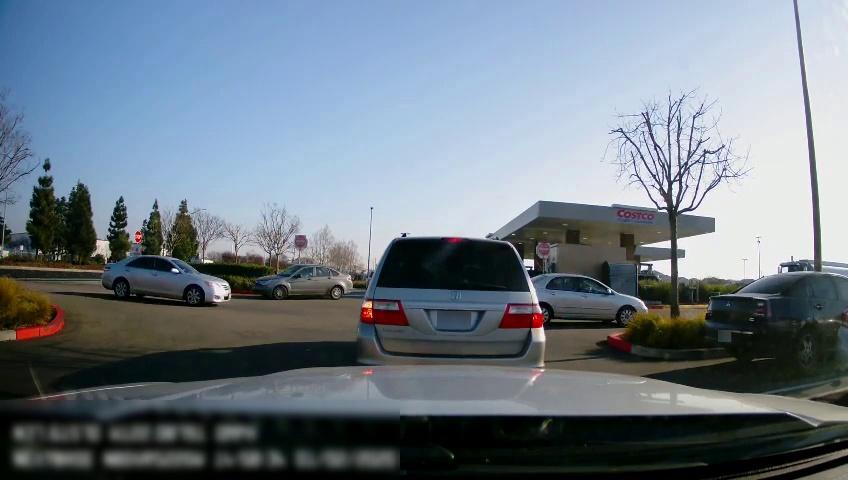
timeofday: Day
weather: Sunny
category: Drivable Space
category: Drivable Space
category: Vehicles | Truck
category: Vehicles | Car
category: Vehicles | Car
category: Vehicles | Car
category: Vehicles | Car
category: Vehicles | Van
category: Vehicles | Car
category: Vehicles | SUV
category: Traffic | Signs
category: Traffic | Signs